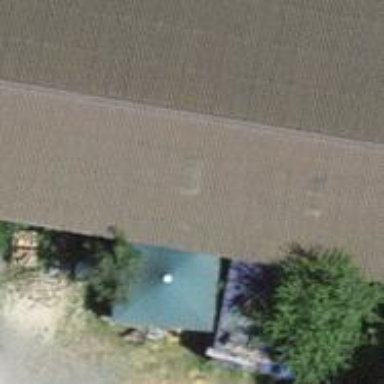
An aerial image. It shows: Rural barn.